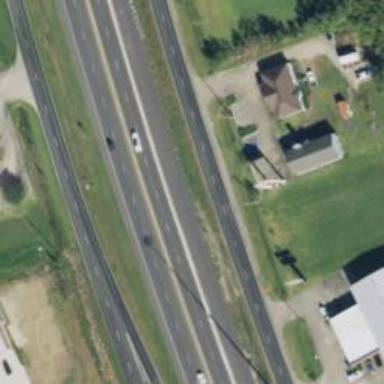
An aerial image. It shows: Tertiary road with frontage road.